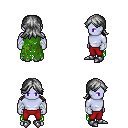
a pixel art fantasy rpg character, male body template, dark elf, purple skin, green tattered cape, red pants, gray loose hair, white cloth bandages, metal boots, four views (front, back, left, right), 2x2 character sprite sheet, small pixel art, hard edges, no anti-aliasing